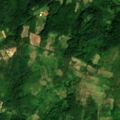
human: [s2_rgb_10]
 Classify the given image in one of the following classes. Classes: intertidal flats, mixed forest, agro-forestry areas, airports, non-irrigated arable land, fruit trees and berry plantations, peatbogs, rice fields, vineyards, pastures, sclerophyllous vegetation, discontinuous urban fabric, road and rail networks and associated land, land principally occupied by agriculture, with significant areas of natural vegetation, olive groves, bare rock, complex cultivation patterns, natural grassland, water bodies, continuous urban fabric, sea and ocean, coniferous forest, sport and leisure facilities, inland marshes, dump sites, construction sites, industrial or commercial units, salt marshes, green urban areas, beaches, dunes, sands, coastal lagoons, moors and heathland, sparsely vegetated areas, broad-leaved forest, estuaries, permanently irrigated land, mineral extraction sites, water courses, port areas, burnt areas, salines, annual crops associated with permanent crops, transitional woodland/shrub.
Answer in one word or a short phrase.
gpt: land principally occupied by agriculture, with significant areas of natural vegetation, broad-leaved forest